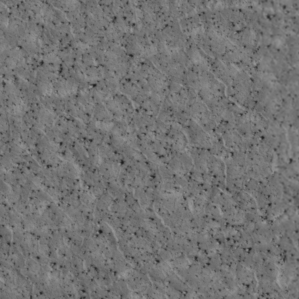
Label: non_frost